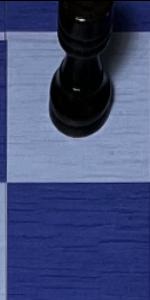
Label: Empty